Interaction volume radius: 5 \u00c5
Interaction volume height: 50 \u00c5
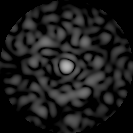
Disorder parameter: 0.8412